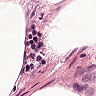
Metastatic tissue present: no